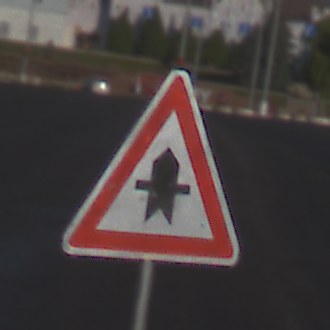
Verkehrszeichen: Vorfahrt
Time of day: MorningAfternoon
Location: Outdoor (Urban)
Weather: Clear
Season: NotSpecified
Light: Natural